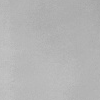
Atmospheric dust classification: dusty